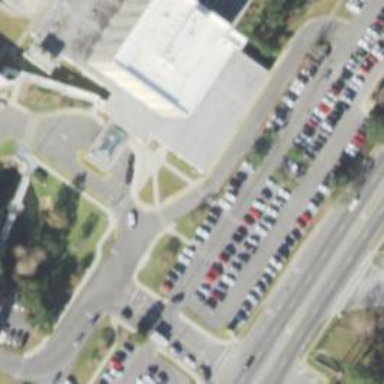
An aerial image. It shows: Parking space is available.